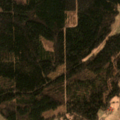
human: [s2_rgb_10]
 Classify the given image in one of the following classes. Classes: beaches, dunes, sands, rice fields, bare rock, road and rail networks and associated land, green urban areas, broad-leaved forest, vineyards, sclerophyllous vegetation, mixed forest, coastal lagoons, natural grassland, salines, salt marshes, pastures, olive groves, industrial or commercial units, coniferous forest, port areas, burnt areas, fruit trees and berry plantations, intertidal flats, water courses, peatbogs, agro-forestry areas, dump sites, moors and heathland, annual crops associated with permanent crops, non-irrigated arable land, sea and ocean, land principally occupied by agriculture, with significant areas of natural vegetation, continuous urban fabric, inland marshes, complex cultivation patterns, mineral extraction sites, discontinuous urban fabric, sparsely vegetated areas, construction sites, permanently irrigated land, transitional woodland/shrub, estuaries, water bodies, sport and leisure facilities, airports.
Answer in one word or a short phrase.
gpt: non-irrigated arable land, land principally occupied by agriculture, with significant areas of natural vegetation, coniferous forest, mixed forest, transitional woodland/shrub